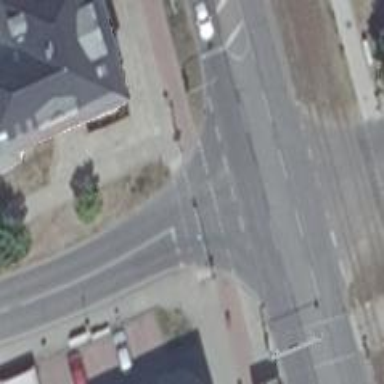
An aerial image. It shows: Road with traffic signals at crossing.